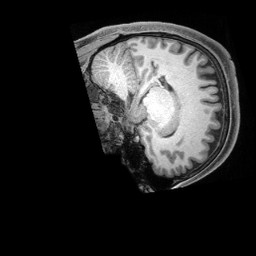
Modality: T1w
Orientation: sagittal
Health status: healthy
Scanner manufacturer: siemens
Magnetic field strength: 3 T
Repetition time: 2.4 s
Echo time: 0.00201 s